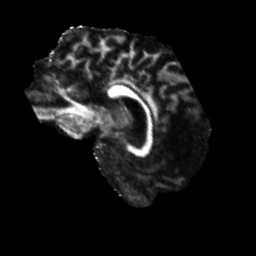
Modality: FA
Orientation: sagittal
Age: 58
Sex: male
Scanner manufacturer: siemens
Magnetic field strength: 3 T
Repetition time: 5.25 s
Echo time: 0.08 s